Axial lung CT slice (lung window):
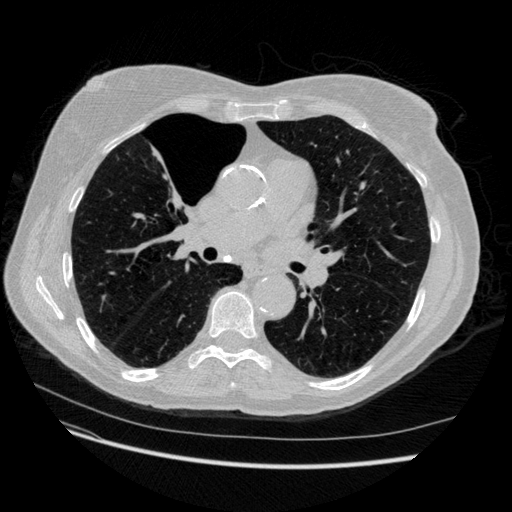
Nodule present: no